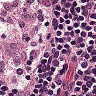
Metastatic tissue present: no